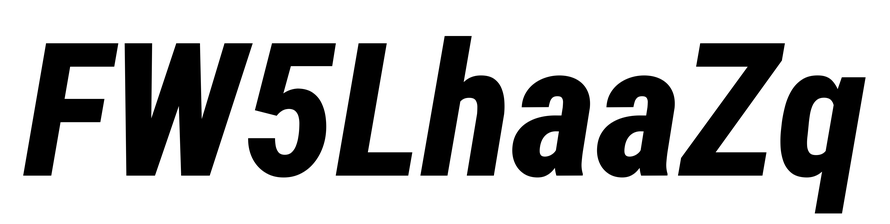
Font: Roboto-Italic_Condensed_ExtraBold_Italic